【题型】选择题　【知识点】立体几何　【难度】medium
1941年中国共产党在严重的困难面前, 号召根据地军民, 自力更生, 艰苦奋斗, 尤其是通过开展大生产运动, 最终走出了困境. 如图就是当时缠线用的线拐子, 在结构简图中线段 $AB$ 与 $CD$ 所在直线异面垂直, $E, F$ 分别为 $AB, CD$ 的中点, 且 $EF \perp AB, EF \perp CD$, 线拐子使用时将丝线从点 $A$ 出发, 依次经过 $D, B, C$ 又回到点 $A$, 这样一直循环, 丝线缠好后从线拐子上脱下, 称为“束丝”. 图中 $AB=EF=CD=30cm$, 则丝线缠一圈长度为 ( \quad ) \\

\vspace{0.5em}
A. $90\sqrt{2}cm$ \quad B. $90\sqrt{3}cm$ \quad C. $60\sqrt{6}cm$ \quad D. $80\sqrt{3}cm$ \\
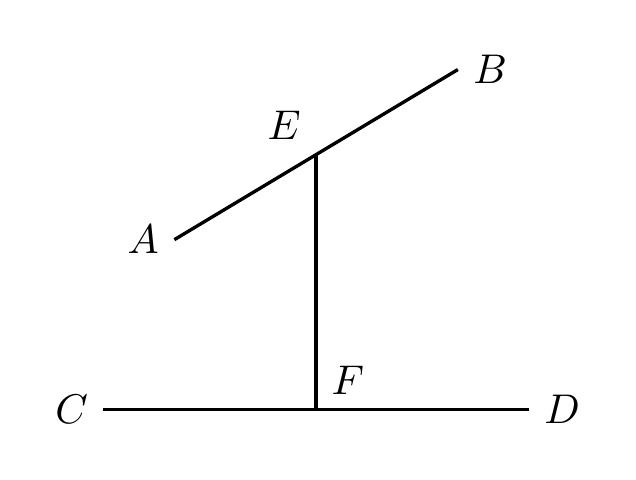
【解答】
【答案】 C \\
\vspace{1em}
【分析】 依题意可得 $\vec{BD} = \vec{BE} + \vec{EF} + \vec{FD}$, 根据数量积的运算律求出 $|\vec{BD}|$, 同理可得 $|\vec{AD}| = |\vec{AC}| = |\vec{BC}| = 15\sqrt{6}$, 即可得解. \\
\vspace{1em}
【解答】 解: 依题意 $\vec{EB} \perp \vec{EF}, \vec{FD} \perp \vec{EF}, \vec{EB} \perp \vec{FD}$, \\
所以 $\vec{EB} \cdot \vec{EF} = 0, \vec{FD} \cdot \vec{EF} = 0, \vec{EB} \cdot \vec{FD} = 0$, \\
又 $\vec{BD} = \vec{BE} + \vec{EF} + \vec{FD}$, \\
所以 $\vec{BD}^2 = (\vec{BE} + \vec{EF} + \vec{FD})^2 = \vec{BE}^2 + \vec{EF}^2 + \vec{FD}^2 + 2\vec{BE} \cdot \vec{EF} + 2\vec{BE} \cdot \vec{FD} + 2\vec{EF} \cdot \vec{FD}$ \\
$= 15^2 + 30^2 + 15^2 = 15^2 \times 6$, \\
所以 $|\vec{BD}| = 15\sqrt{6}$, 同理可得 $|\vec{AD}| = |\vec{AC}| = |\vec{BC}| = 15\sqrt{6}$, \\
所以丝线缠一圈长度为 $4 \times 15\sqrt{6} = 60\sqrt{6} (cm)$. \\
故选: C. \\
\vspace{1em}
【点评】 本题考查向量的运算性质的应用, 属于中档题.